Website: bh-photo
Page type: cart
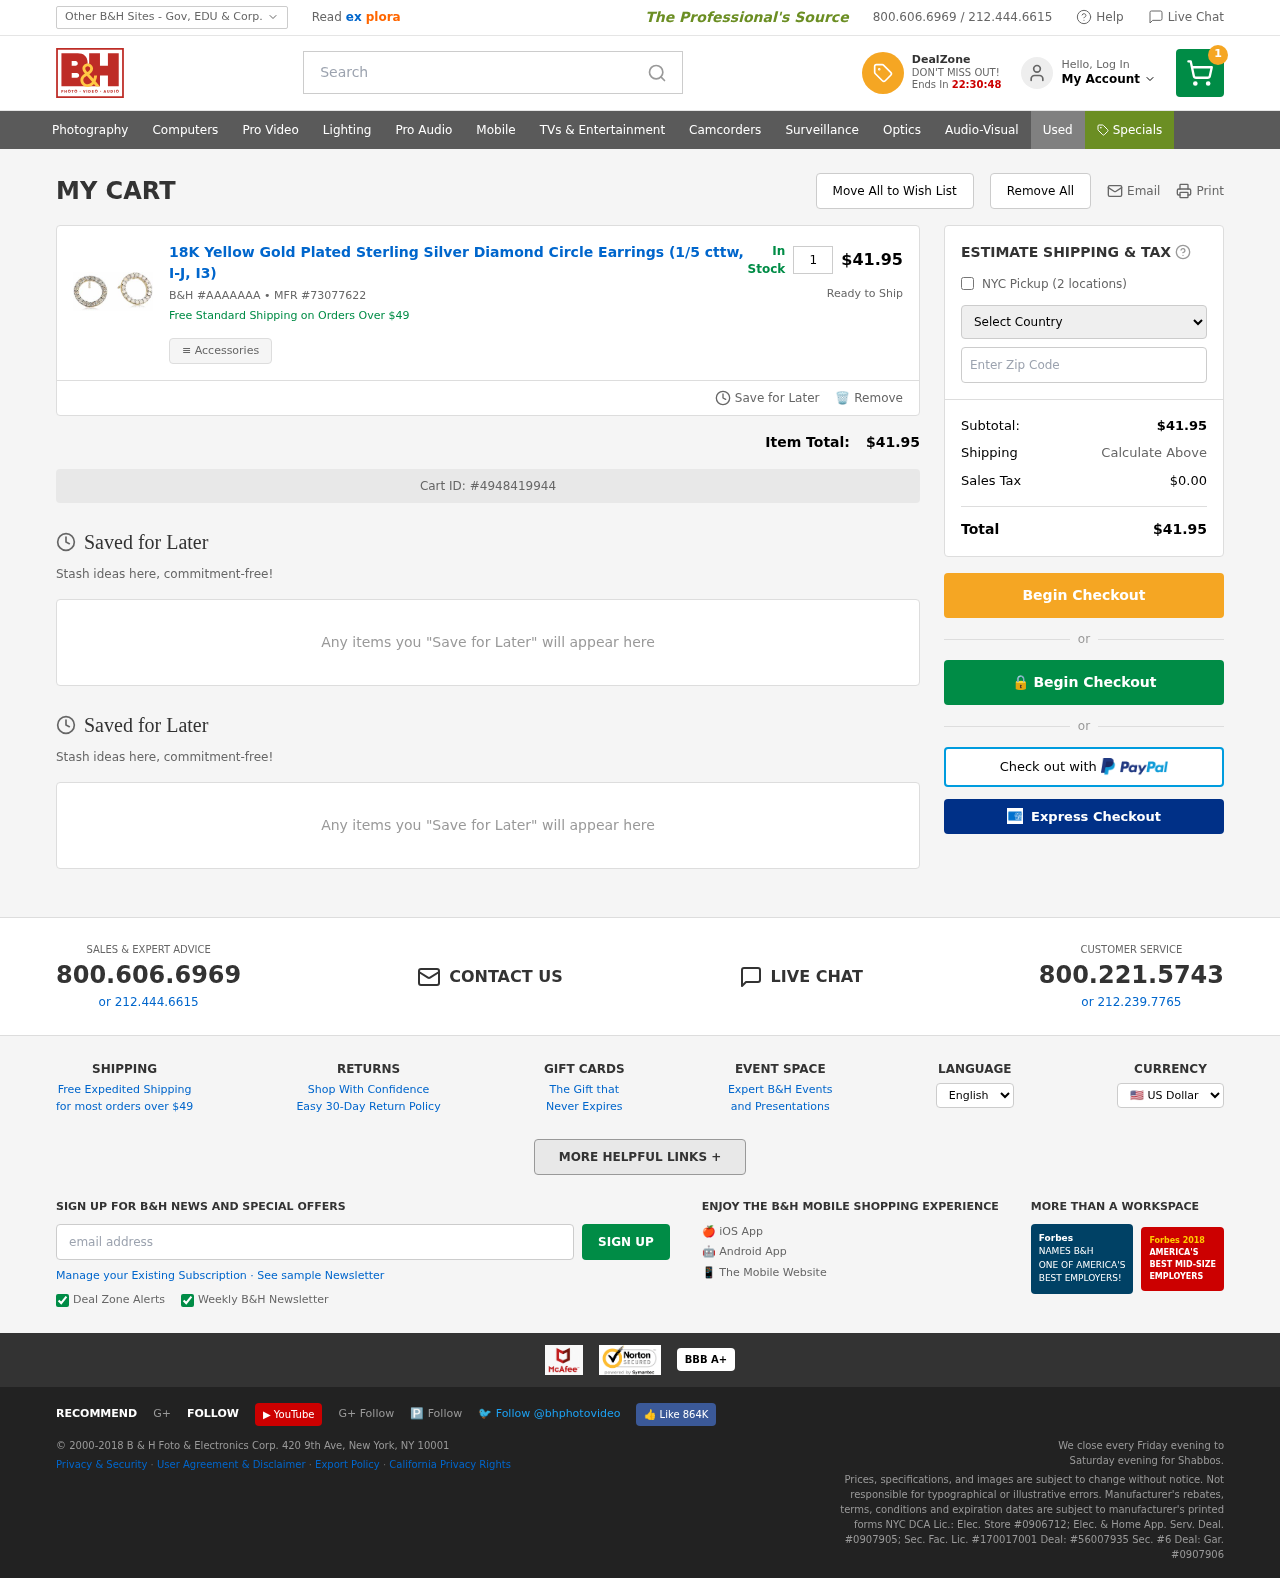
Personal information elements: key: PII_COUNTRY
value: United States
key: PII_EMAIL
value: kmeyers@gmail.com
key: PII_POSTCODE
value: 67391
Product elements: key: PRODUCT1_NAME
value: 18K Yellow Gold Plated Sterling Silver Diamond Circle Earrings (1/5 cttw, I-J, I3)
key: PRODUCT1_QUANTITY
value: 1
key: PRODUCT1_SKU
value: AAAAAAA
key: PRODUCT1_MFR
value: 73077622
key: PRODUCT1_SUBTOTAL
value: $41.95
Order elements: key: ORDER_NUM_ITEMS
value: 1
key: ORDER_SUBTOTAL
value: $41.95
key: ORDER_ID
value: #4948419944
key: ORDER_TAX
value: $0.00
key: ORDER_TOTAL
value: $41.95
Search elements: key: HEADER_SEARCH
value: Search